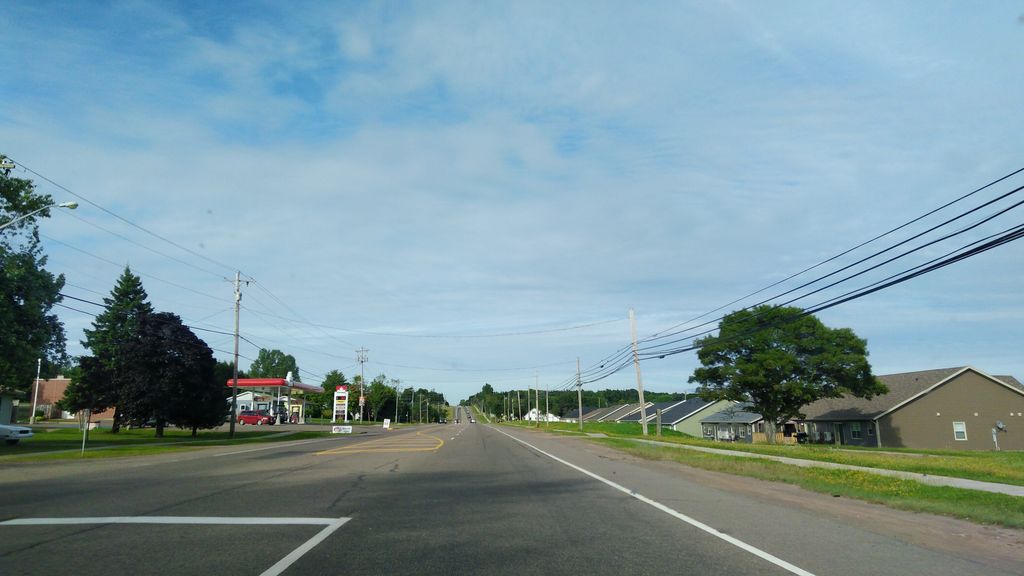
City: charlottetown